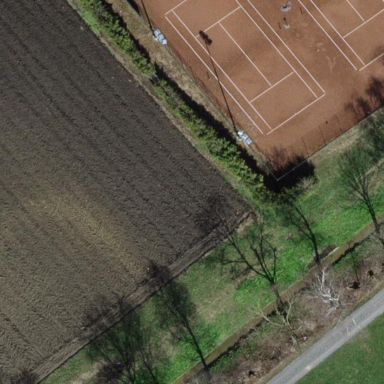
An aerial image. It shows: Tennis court on pitch.